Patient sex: M
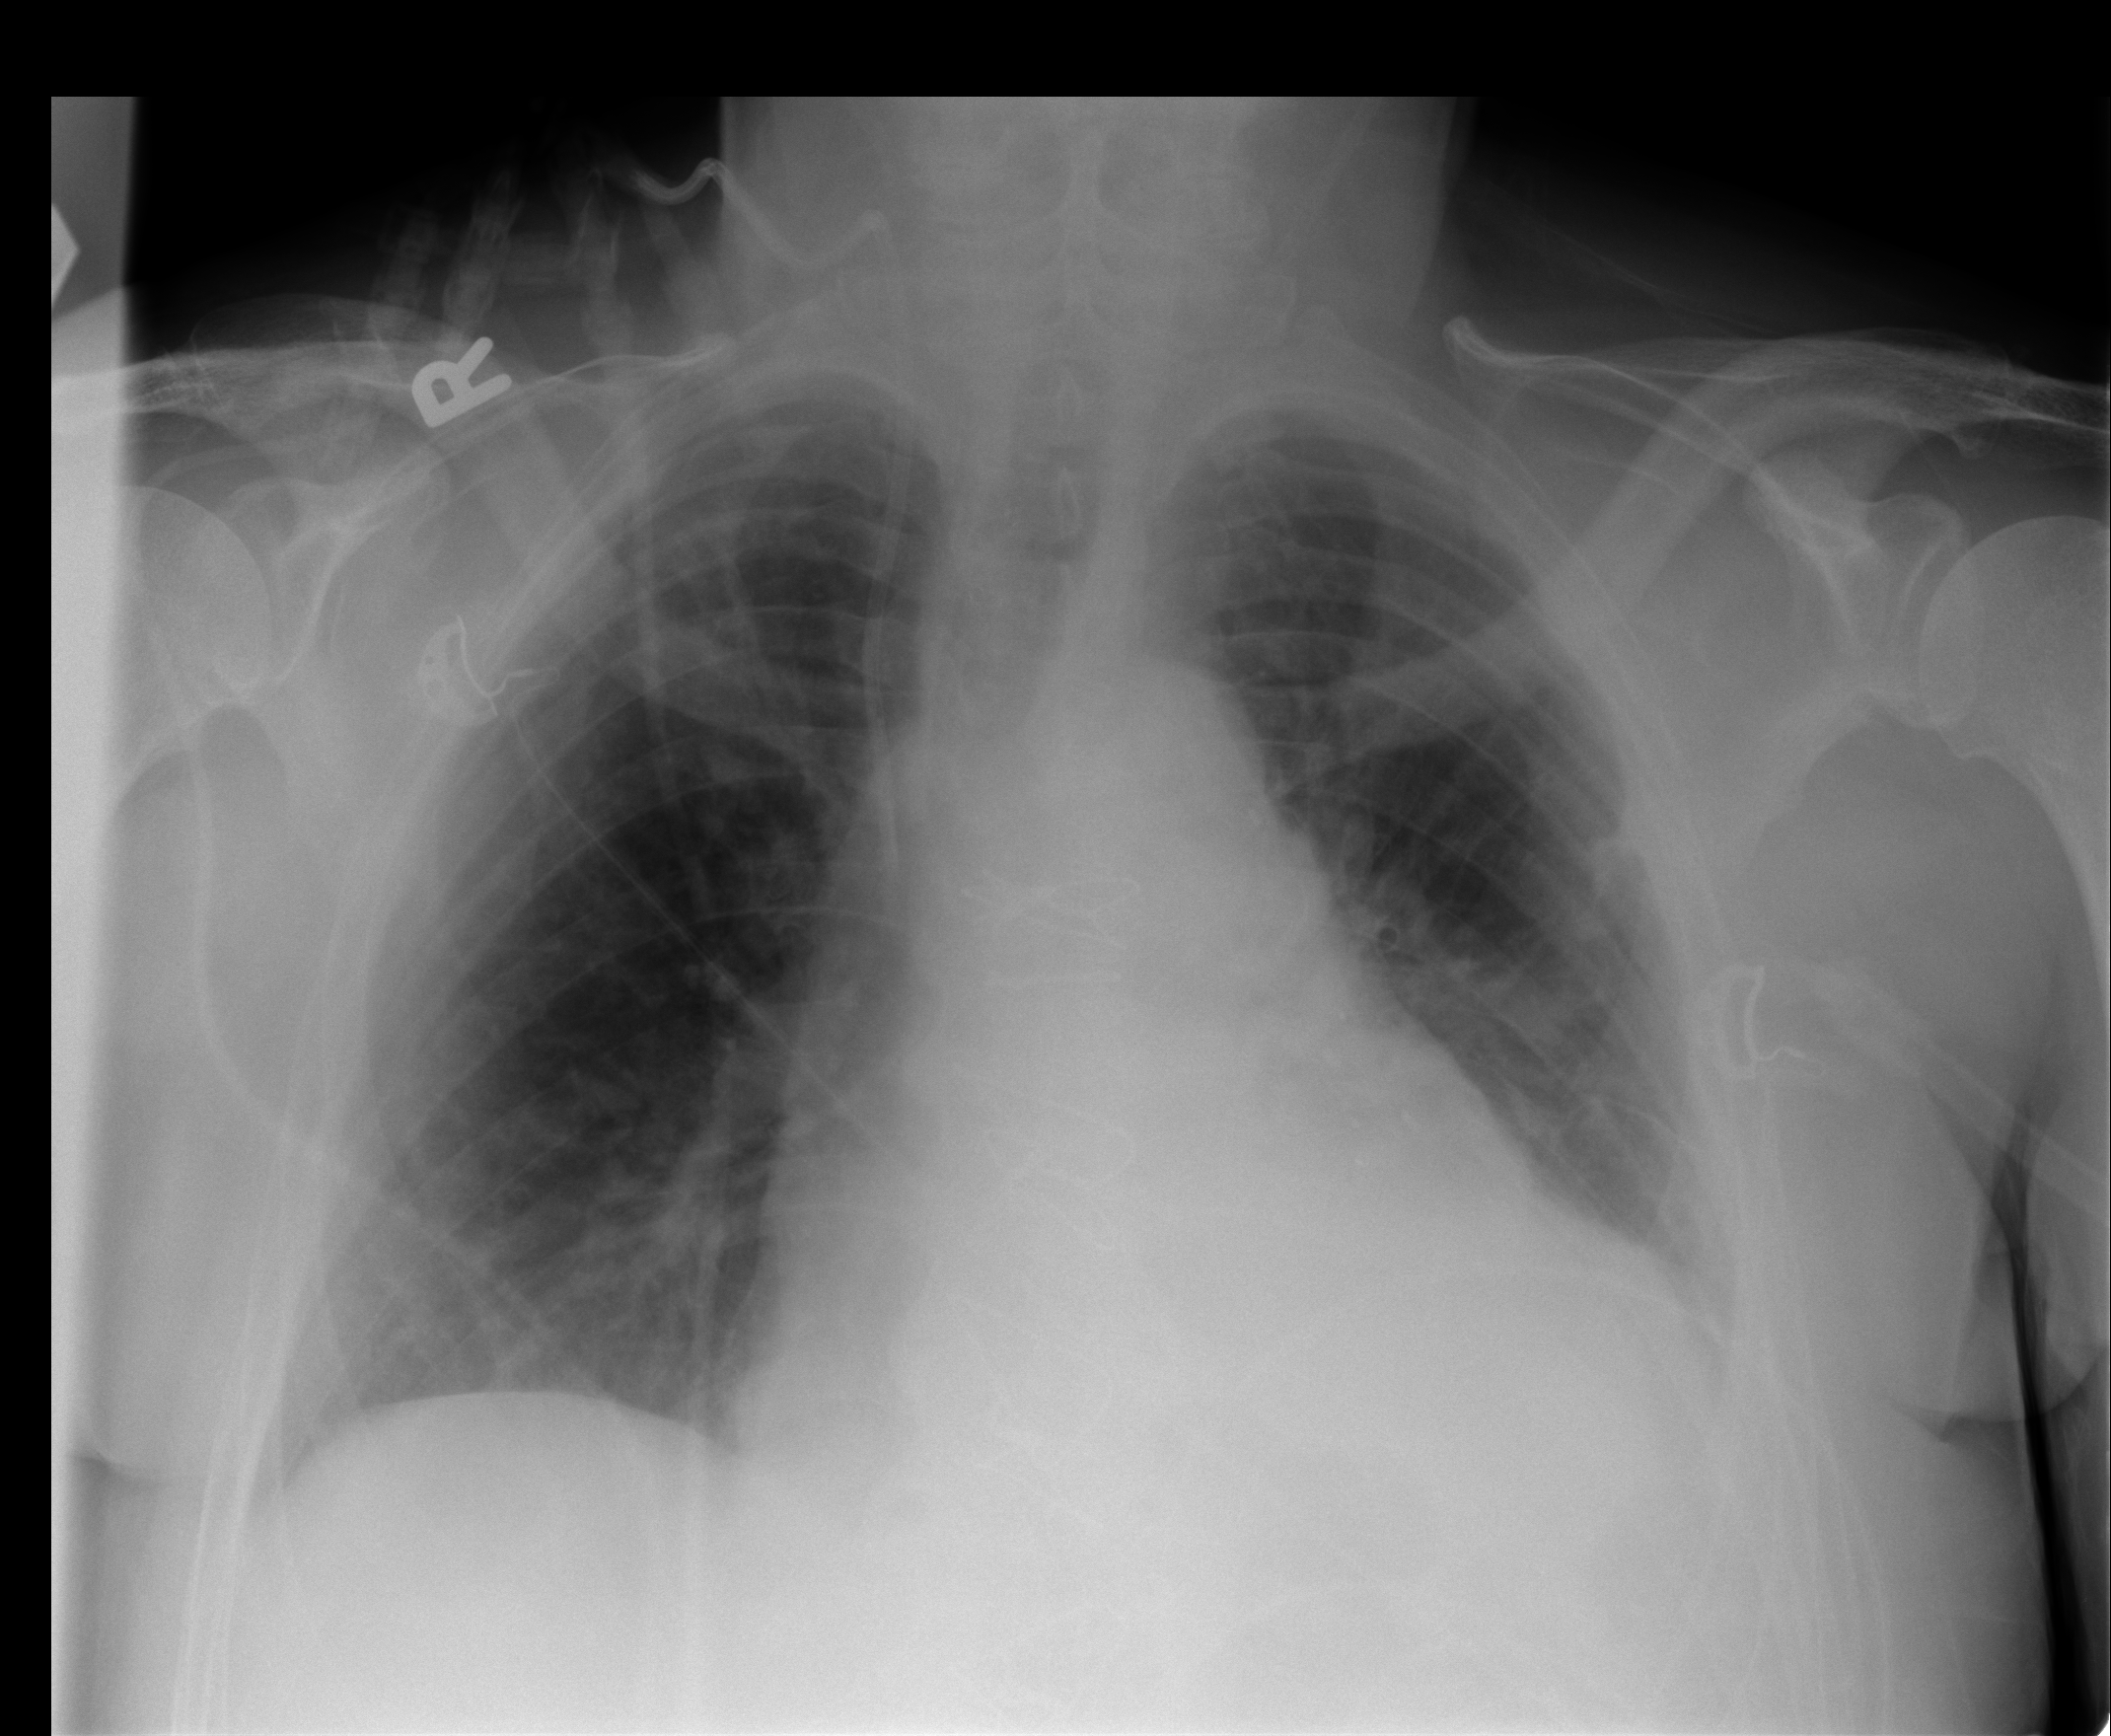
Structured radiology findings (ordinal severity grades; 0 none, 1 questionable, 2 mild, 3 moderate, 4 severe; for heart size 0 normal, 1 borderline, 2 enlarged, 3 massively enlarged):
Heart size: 3
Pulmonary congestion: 2
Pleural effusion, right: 0
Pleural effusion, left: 2
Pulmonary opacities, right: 3
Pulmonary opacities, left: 2
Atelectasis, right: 2
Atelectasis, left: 2